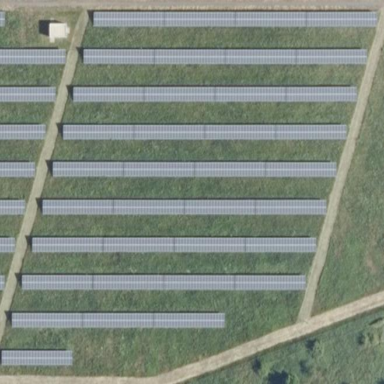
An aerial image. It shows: Solar power generator using photovoltaic method with solar photovoltaic panel types.